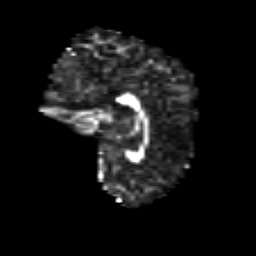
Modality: FA
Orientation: sagittal
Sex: female
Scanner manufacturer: siemens
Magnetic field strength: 3 T
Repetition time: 5 s
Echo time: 0.071 s